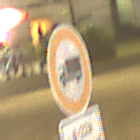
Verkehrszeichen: VerbotFuerKraftfahrzeugeUeberDreiKommaFuenfTonnen
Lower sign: ZeitangabenMitBeschraenkungAufWochentage4
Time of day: Night
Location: Outdoor (Urban)
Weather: Clear
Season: NotSpecified
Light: Artificial